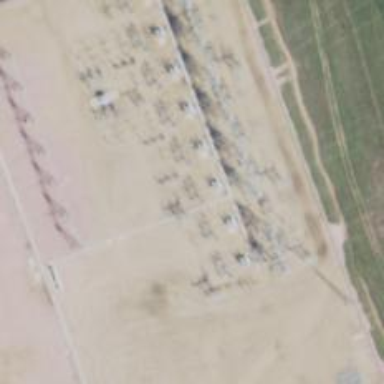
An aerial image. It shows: Switch used for power control.